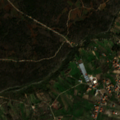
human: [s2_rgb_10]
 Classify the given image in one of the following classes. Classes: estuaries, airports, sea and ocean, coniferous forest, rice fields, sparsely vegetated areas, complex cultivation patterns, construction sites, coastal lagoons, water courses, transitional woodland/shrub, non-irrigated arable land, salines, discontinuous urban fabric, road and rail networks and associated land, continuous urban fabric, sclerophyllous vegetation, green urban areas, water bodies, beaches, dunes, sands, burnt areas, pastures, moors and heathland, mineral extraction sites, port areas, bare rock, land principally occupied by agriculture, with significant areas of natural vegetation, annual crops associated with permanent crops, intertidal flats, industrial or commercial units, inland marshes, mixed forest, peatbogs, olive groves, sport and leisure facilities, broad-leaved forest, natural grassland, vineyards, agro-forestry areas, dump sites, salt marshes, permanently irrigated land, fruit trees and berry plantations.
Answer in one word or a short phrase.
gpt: discontinuous urban fabric, olive groves, land principally occupied by agriculture, with significant areas of natural vegetation, sclerophyllous vegetation